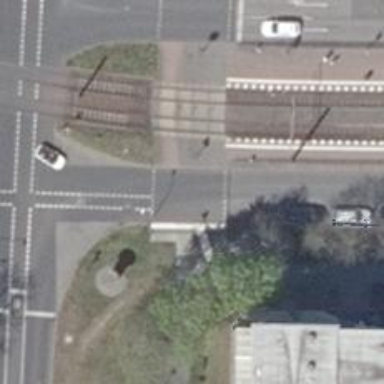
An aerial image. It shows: Road crossing with traffic signals.